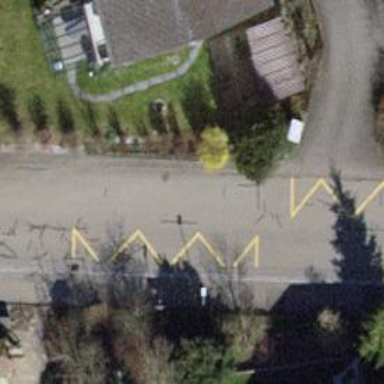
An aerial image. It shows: Bus stop with designated public transport stop position.